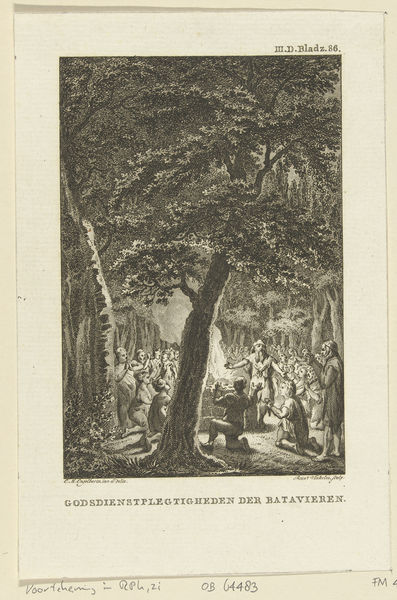
Titel: Godsdienstoefening bij de Bataven
Künstler: Reinier Vinkeles
Standort: Amsterdam
Institution: Rijksmuseum
Schlagwörter: gravure, arbre, bois, nuit, allemand, feu, cérémonie, amérindiens, boisé